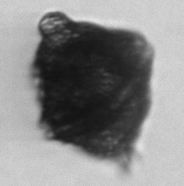
Label: Gonyaulax